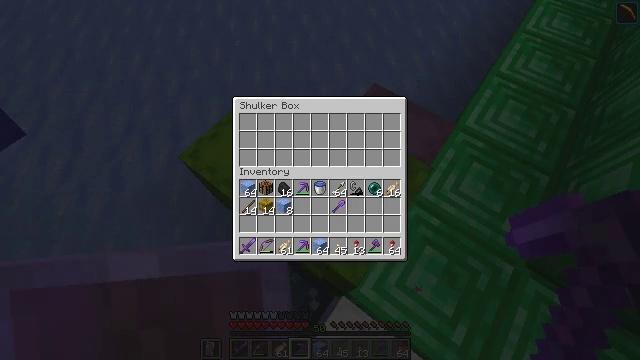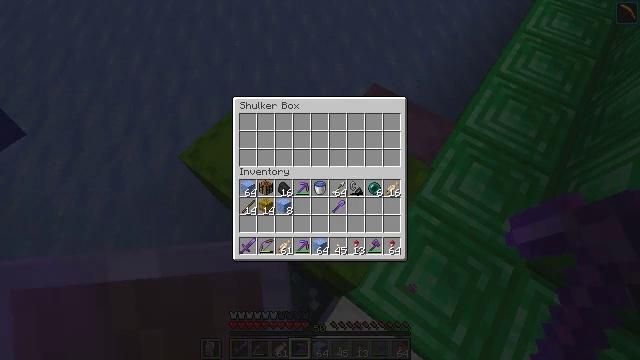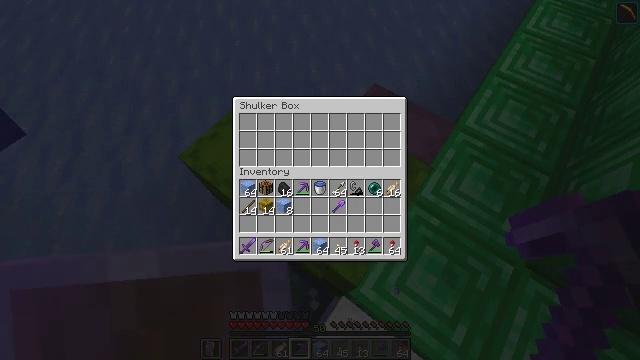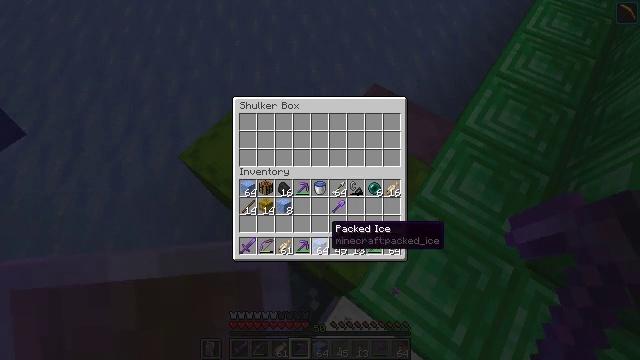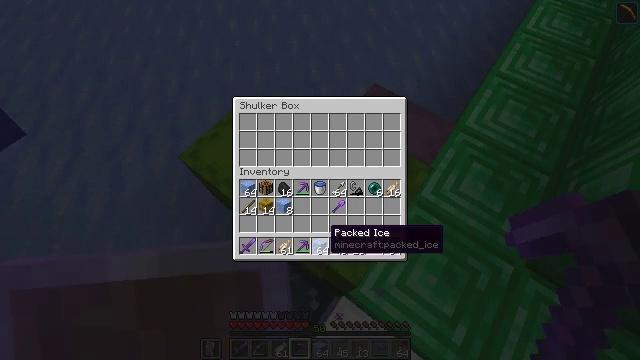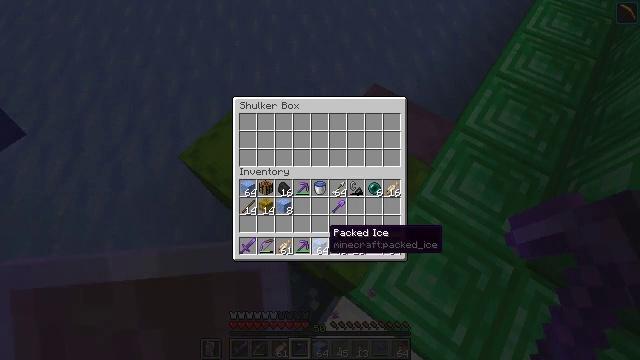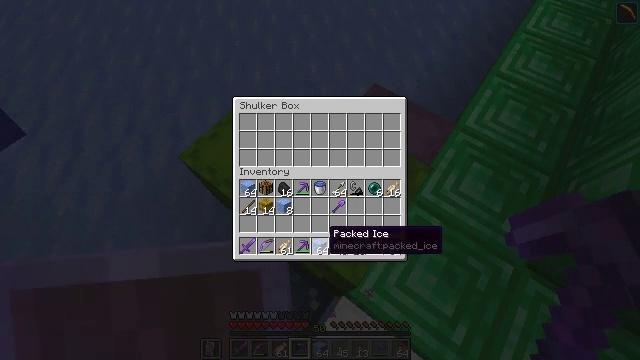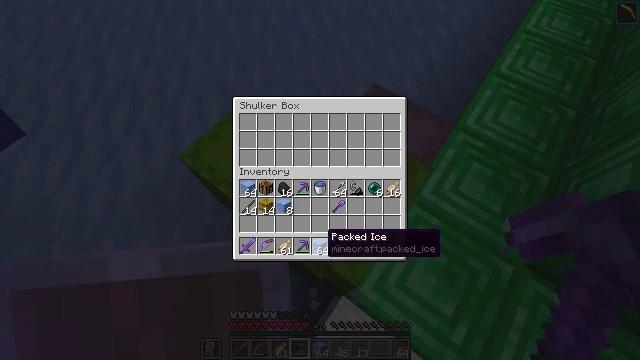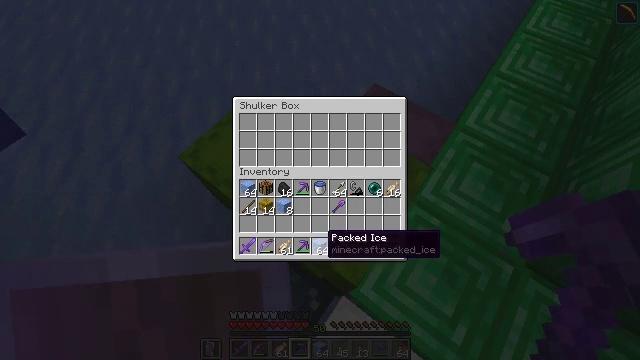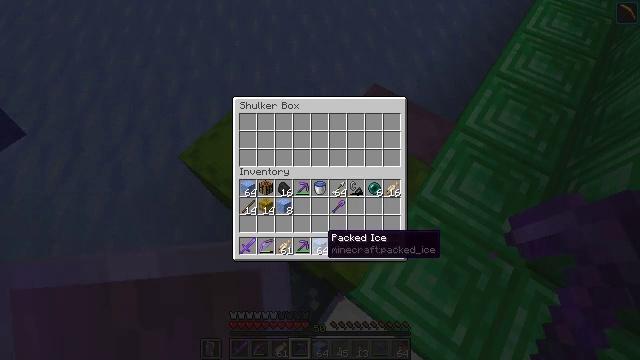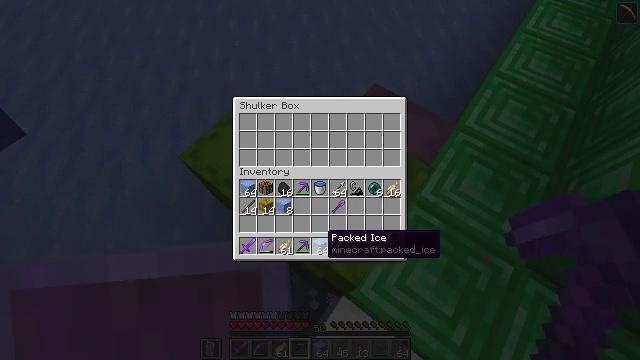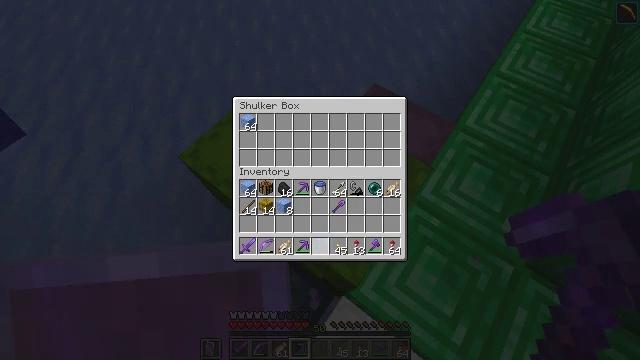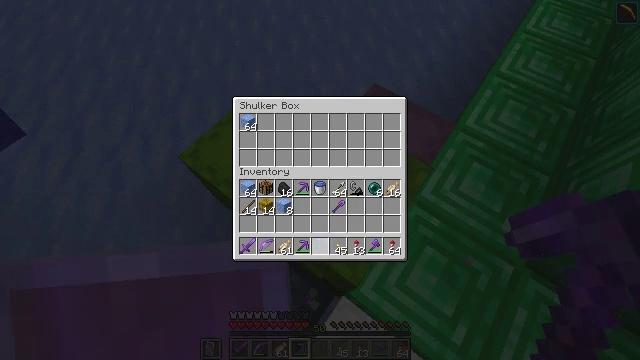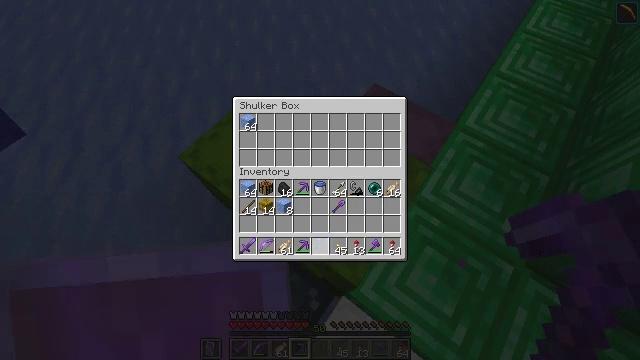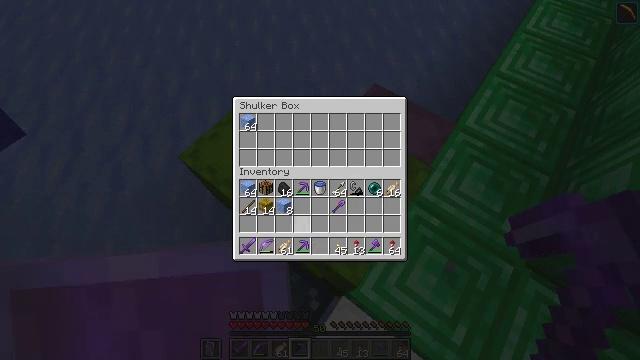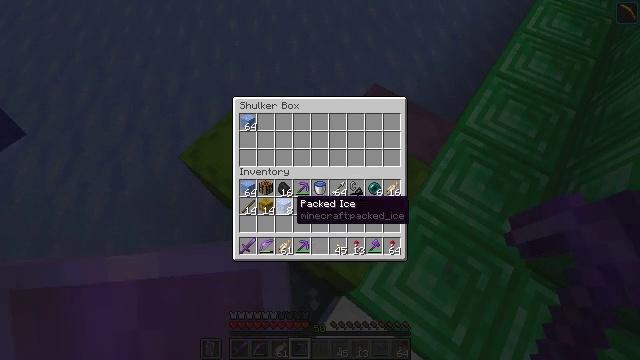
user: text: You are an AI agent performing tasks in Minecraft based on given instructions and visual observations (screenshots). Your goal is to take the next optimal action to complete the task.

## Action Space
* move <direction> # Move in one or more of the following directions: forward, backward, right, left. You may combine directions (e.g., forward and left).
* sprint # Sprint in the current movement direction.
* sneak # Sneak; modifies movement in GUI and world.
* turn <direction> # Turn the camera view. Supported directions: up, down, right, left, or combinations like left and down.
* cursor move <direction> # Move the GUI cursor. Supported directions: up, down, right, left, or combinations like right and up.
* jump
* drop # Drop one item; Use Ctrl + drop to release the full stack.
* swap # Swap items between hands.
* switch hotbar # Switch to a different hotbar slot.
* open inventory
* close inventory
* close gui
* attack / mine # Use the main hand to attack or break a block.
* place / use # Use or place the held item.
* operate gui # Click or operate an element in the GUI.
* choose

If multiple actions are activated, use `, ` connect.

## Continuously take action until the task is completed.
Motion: motion action
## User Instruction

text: Collect packed ice using a pickaxe.
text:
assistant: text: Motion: no_op
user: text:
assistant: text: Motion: no_op
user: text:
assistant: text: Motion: no_op
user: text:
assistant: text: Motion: no_op
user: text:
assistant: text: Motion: no_op
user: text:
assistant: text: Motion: no_op
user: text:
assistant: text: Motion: no_op
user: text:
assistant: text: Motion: sneak
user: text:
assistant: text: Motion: sneak
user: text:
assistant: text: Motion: sneak
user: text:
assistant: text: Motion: sneak, operate gui
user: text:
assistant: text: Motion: sneak, operate gui
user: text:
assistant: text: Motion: sneak, cursor move left
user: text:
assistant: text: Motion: sneak, cursor move left and up
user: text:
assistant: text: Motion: sneak, cursor move left and up
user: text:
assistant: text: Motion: sneak
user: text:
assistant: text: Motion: sneak
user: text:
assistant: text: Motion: sneak
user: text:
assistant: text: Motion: sneak
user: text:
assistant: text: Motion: sneak
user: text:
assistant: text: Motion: sneak
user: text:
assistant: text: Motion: sneak
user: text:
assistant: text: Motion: sneak, operate gui
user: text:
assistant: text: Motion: sneak, operate gui
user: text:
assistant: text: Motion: sneak, operate gui
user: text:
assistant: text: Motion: sneak
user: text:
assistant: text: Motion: sneak, cursor move left
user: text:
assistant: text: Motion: sneak, cursor move left
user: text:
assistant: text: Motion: sneak, cursor move left
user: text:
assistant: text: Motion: sneak